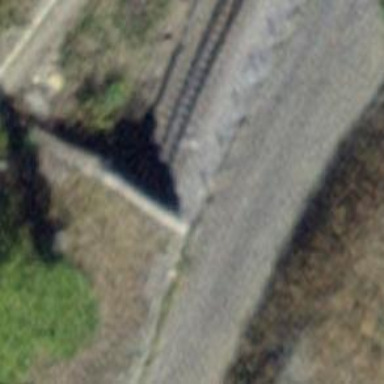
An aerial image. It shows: Narrow-gauge railway track with one electrified contact line.